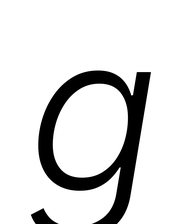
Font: Inter-Italic_Light_Italic